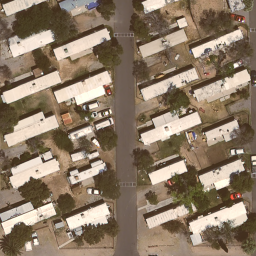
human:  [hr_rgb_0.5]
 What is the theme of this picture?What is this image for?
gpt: mobile home park